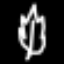
Label: leaf